Field crop: maize
Growth stage: 2
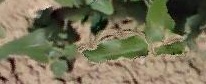
Species: maize